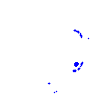
Particle: electron